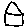
Label: house